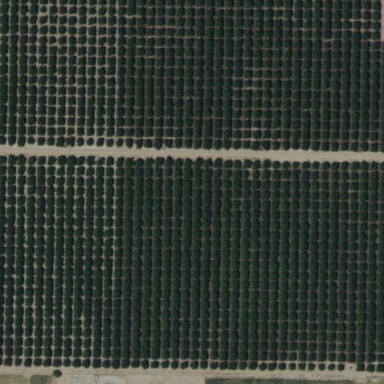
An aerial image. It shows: Orchard.